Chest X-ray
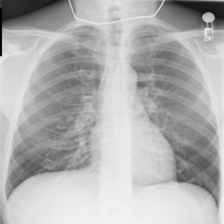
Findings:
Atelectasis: negative
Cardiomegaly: negative
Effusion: negative
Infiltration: negative
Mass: negative
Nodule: negative
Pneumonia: negative
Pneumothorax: negative
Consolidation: negative
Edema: negative
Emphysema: negative
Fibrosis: negative
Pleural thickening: negative
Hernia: negative